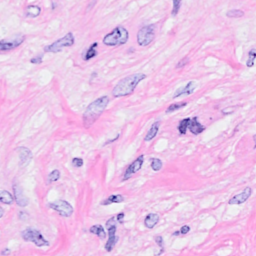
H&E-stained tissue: Breast